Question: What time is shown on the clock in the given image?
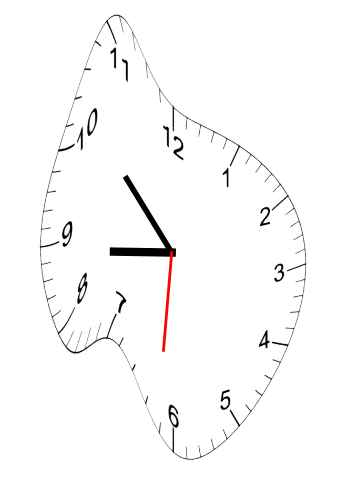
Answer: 08:52:31